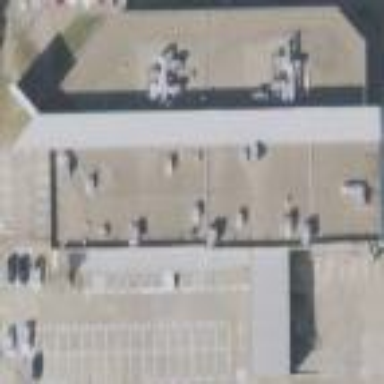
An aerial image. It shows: Building that serves as post office.